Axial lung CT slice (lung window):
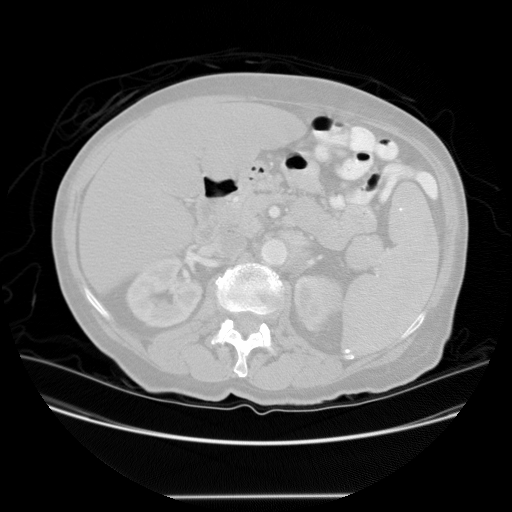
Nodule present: no